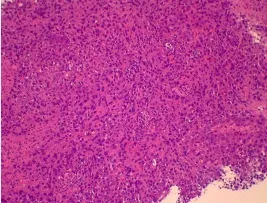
Photomicrograph of the liver tumor. (B): The non-neoplastic adjacent lesion showed only mild fibrosis development, which was not a feature of advanced liver cirrhosis (x100).
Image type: pathology (h&e)